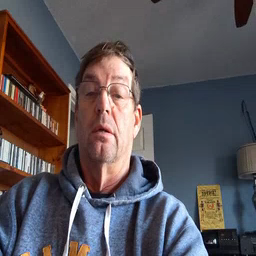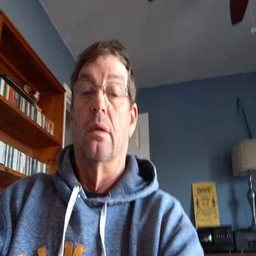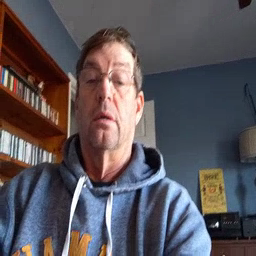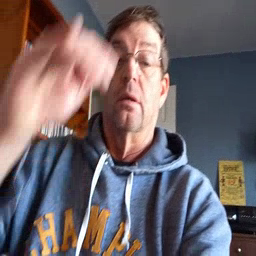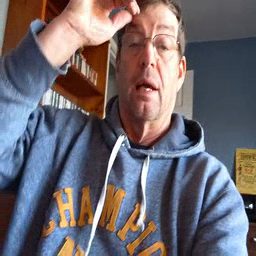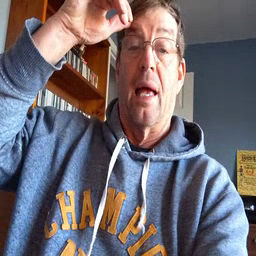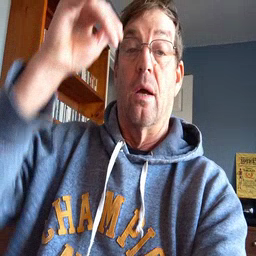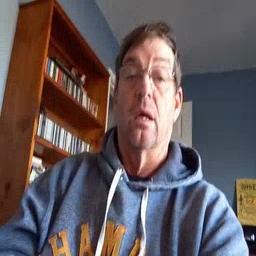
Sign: cow